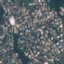
Land use / land cover: Residential